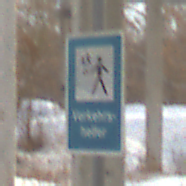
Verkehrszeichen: Verkehrshelfer
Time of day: MorningAfternoon
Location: Roofed (Suburban)
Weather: PartlyCloudy
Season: Winter
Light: Natural